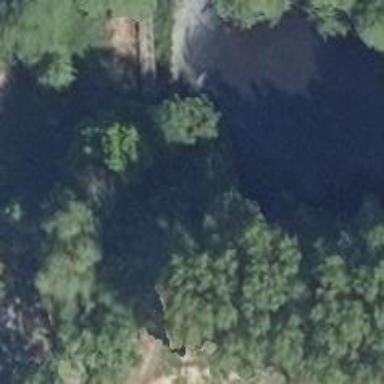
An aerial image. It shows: Path leading to bridge.